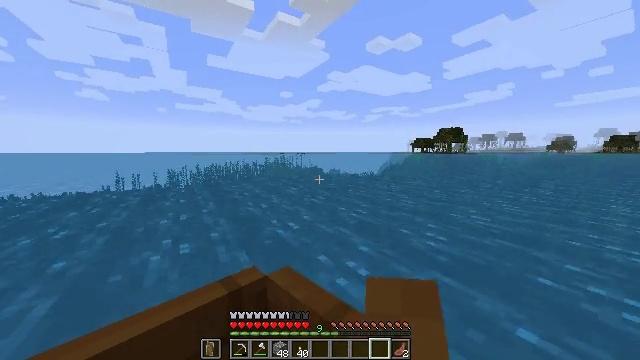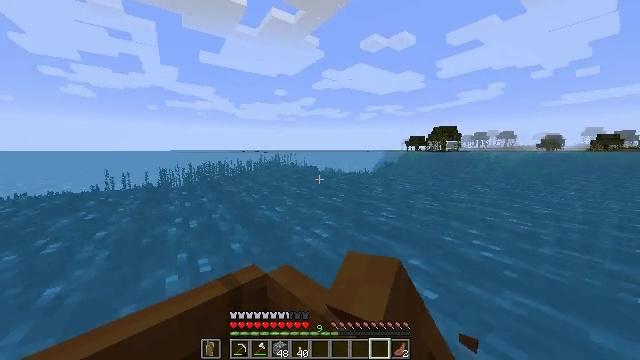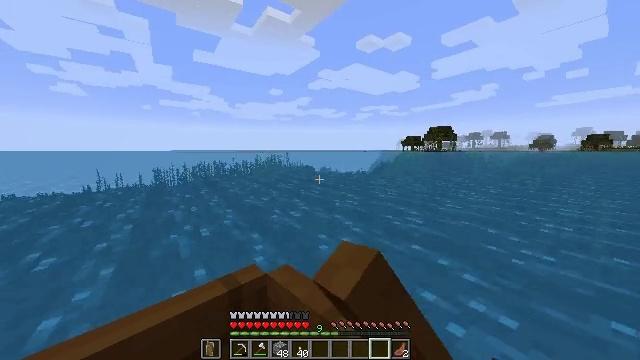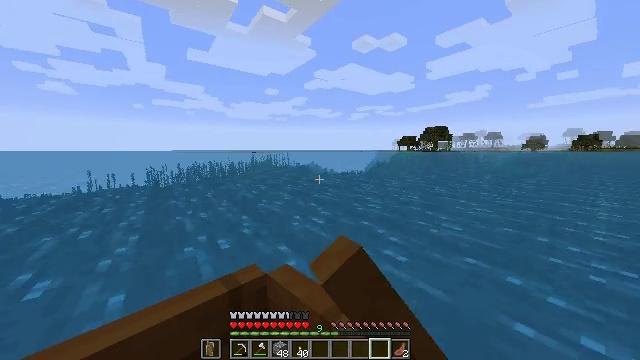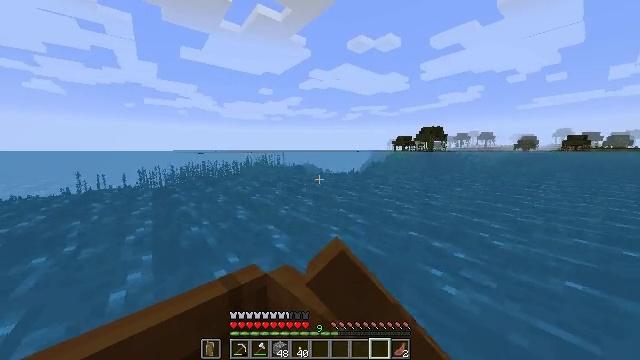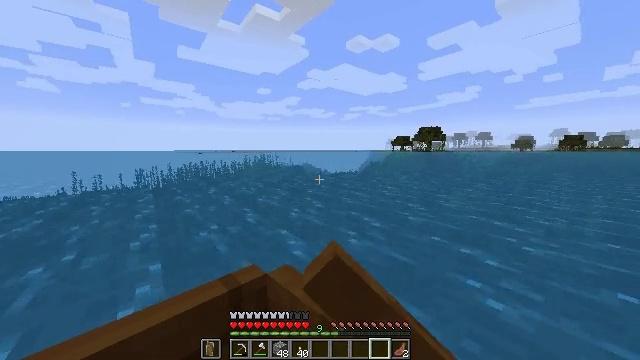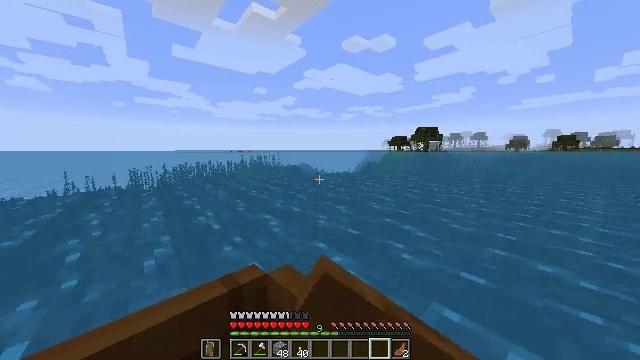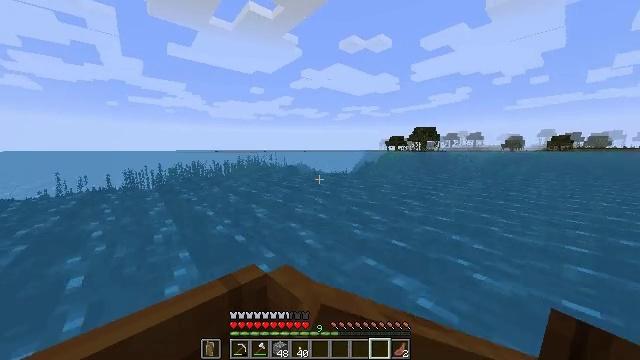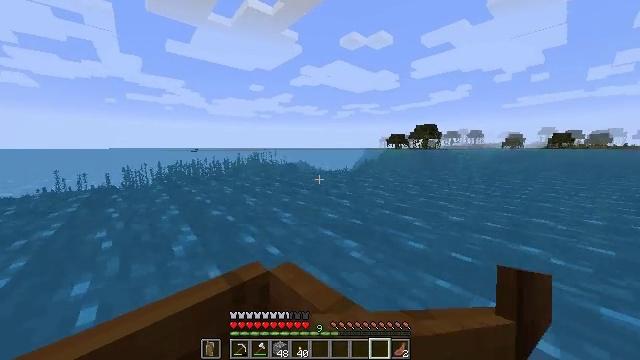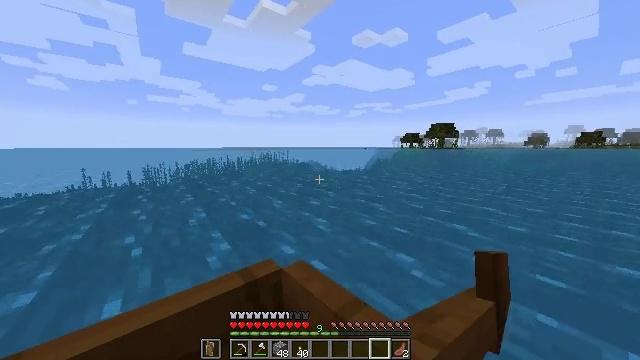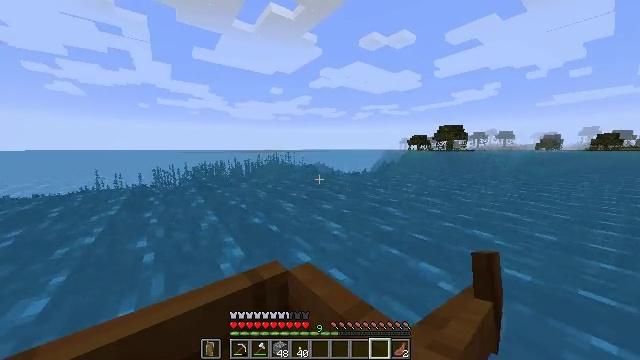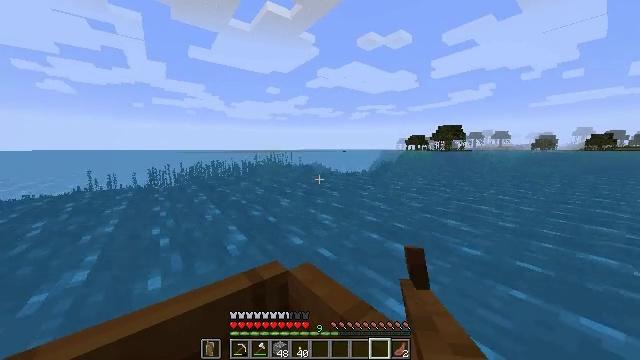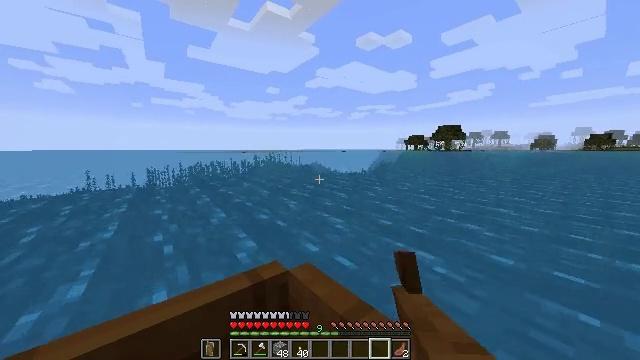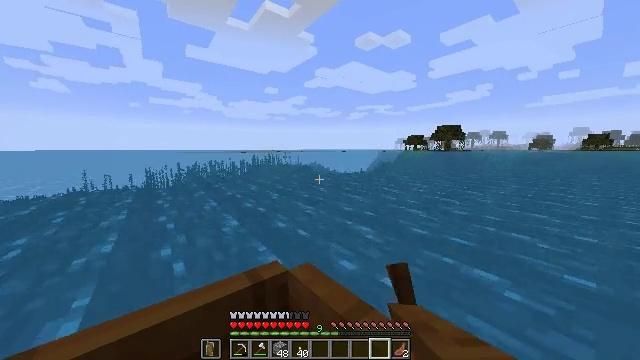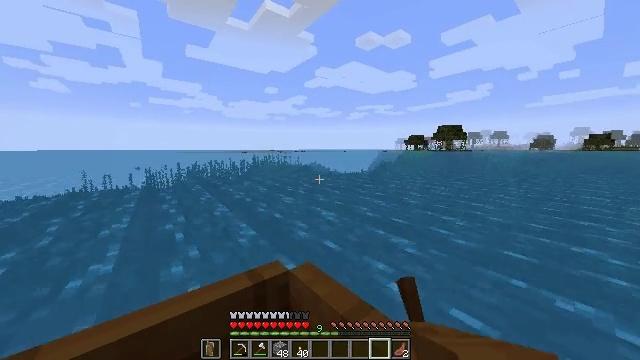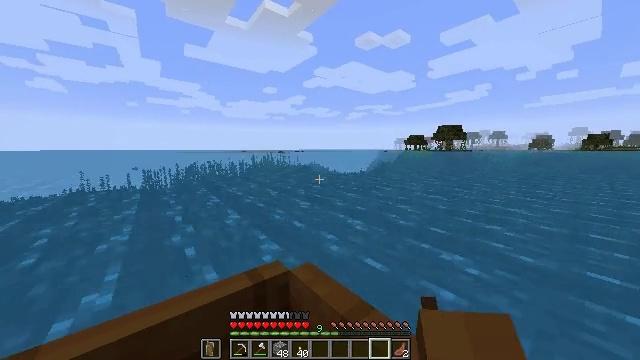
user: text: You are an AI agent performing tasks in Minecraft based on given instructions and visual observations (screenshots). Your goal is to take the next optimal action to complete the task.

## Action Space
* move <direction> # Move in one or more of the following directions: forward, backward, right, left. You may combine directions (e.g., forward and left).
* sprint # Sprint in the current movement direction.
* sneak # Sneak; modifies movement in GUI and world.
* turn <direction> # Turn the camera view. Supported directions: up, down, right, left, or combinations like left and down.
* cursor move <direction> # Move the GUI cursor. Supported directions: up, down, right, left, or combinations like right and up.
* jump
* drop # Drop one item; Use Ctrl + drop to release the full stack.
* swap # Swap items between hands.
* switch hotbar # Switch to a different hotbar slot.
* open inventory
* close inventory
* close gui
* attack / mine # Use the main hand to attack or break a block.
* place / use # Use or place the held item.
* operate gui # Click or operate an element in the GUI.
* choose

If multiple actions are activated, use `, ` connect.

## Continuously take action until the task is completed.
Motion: motion action
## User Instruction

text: Break the kelp plant in the ocean.
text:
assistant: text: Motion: move forward, sprint
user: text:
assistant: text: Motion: move forward, sprint
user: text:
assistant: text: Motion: move forward, sprint
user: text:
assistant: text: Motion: move forward, sprint
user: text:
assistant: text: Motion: move forward, sprint
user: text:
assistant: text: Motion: move forward, sprint
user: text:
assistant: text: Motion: move forward, sprint
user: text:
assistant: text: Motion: move forward, sprint
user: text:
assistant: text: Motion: move forward, sprint, turn left
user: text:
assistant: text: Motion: move forward, sprint, turn left
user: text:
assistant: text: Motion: move forward, sprint
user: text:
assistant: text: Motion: move forward, sprint
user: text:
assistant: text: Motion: move forward, sprint
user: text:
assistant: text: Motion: move forward, sprint
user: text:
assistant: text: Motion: move forward, sprint
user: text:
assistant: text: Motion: move forward, sprint
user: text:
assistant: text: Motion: move forward, sprint
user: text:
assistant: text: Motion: move forward, sprint
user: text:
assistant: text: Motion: move forward, sprint
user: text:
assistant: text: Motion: move forward, sprint
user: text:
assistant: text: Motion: move forward, sprint
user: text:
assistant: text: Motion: move forward, sprint, turn left and down
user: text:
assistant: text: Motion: move forward, sprint, turn left
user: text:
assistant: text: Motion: move forward, sprint
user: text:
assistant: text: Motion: move forward, sprint
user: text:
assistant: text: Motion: move forward, sprint
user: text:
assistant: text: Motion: move forward, sprint
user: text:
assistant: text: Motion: move forward, sprint
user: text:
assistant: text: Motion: move forward, sprint
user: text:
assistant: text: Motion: move forward, sprint